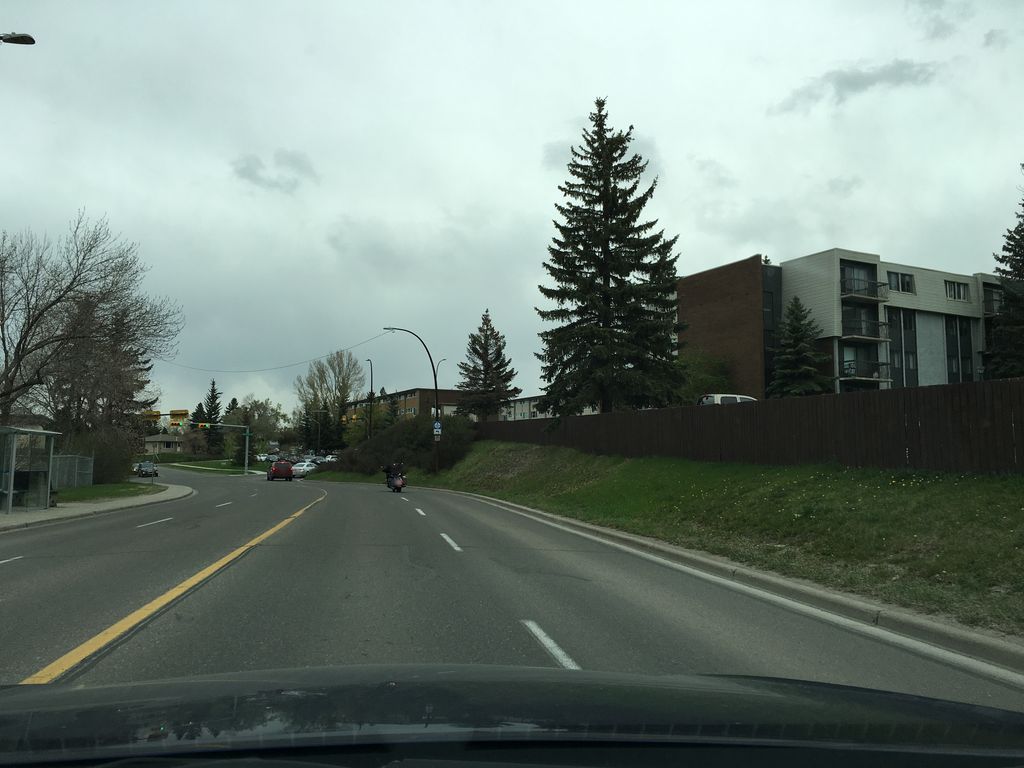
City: calgary